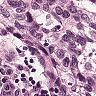
Metastatic tissue present: yes